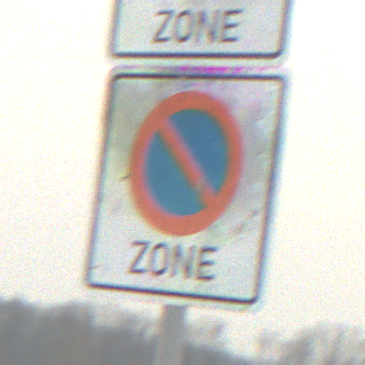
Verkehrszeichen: BeginnEingeschraenktesHalteverbotZone
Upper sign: BeginnZone30
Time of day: MorningAfternoon
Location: Outdoor (Nature)
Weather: Overcast
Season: Winter
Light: Natural